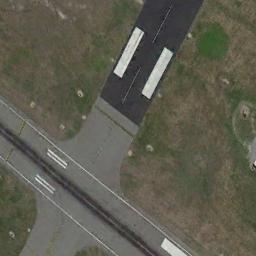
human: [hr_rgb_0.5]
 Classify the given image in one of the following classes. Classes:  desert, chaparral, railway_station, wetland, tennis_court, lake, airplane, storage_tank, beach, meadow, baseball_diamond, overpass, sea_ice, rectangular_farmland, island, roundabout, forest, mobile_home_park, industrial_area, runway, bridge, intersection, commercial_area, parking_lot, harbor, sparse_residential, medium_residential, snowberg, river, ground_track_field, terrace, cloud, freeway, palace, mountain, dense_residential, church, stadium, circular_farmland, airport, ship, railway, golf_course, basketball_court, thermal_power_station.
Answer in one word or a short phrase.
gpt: runway